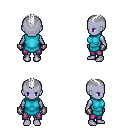
a pixel art fantasy rpg character, female body template, dark elf, purple skin, teal tunic, magenta pants, white short mohawk hairstyle, metal gloves, four views (front, back, left, right), 2x2 character sprite sheet, small pixel art, hard edges, no anti-aliasing